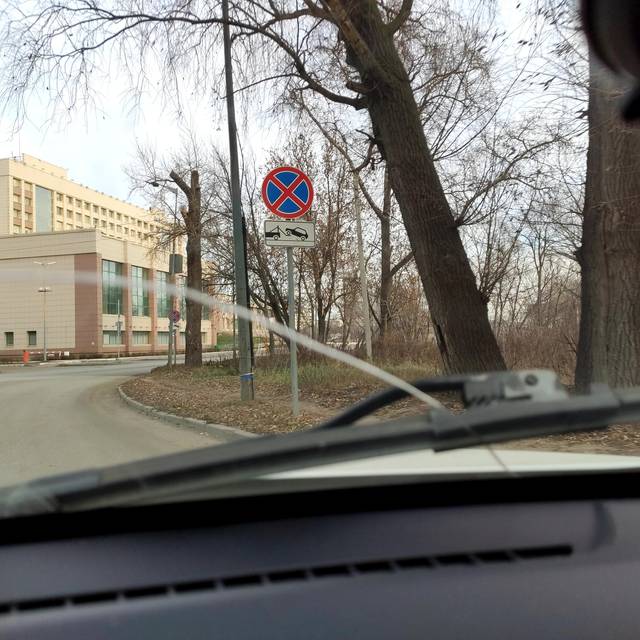
Region: Russia
Coordinates: 55.812, 49.097